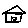
Label: house